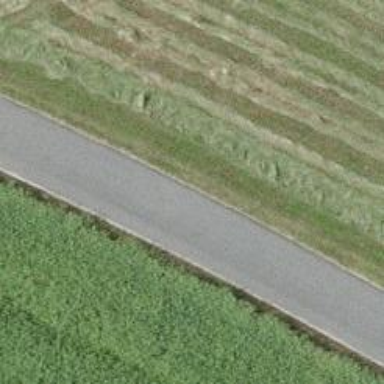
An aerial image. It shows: Paved tertiary road.